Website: lowes
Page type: account-selection
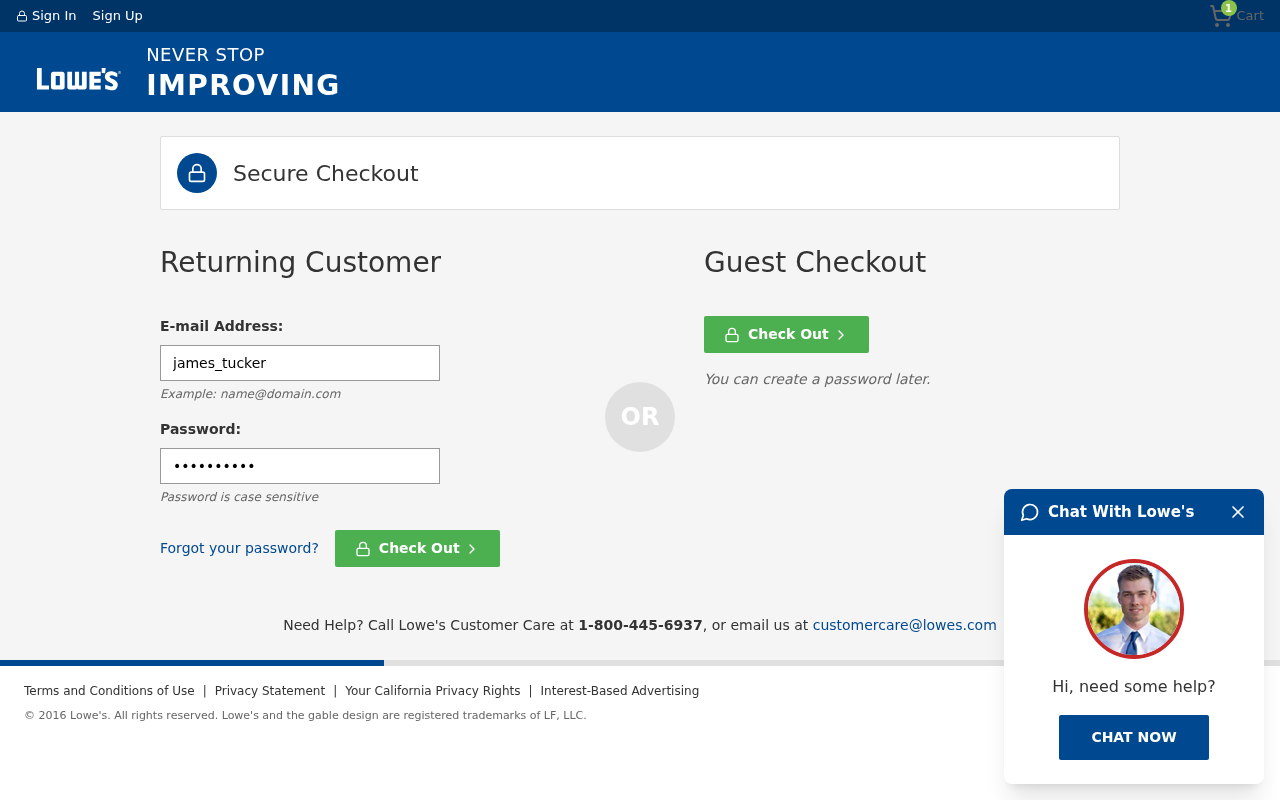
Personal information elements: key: PII_LOGIN_USERNAME
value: james_tucker
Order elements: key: ORDER_NUM_ITEMS
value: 1